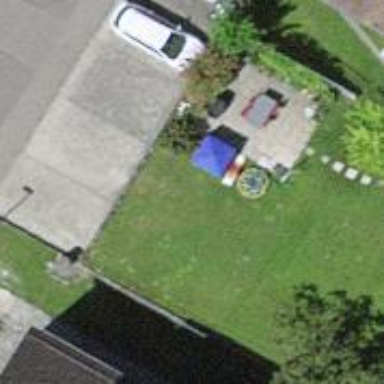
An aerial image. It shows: Group of garages.